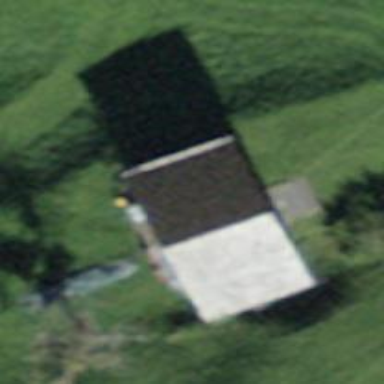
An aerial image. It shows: Barn.